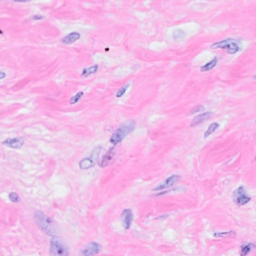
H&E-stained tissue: Breast